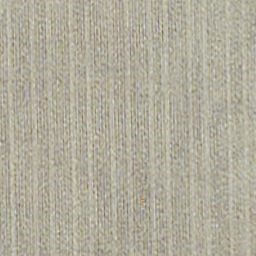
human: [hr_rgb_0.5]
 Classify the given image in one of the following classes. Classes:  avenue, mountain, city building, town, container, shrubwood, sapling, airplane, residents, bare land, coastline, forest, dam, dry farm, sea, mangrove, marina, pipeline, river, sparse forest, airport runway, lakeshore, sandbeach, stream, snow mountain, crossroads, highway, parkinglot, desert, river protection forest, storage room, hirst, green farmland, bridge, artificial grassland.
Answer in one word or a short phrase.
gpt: dry farm